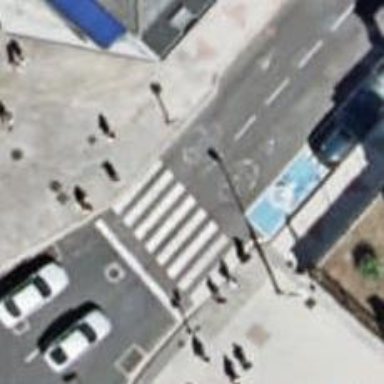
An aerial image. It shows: Road with traffic signals.